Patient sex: M
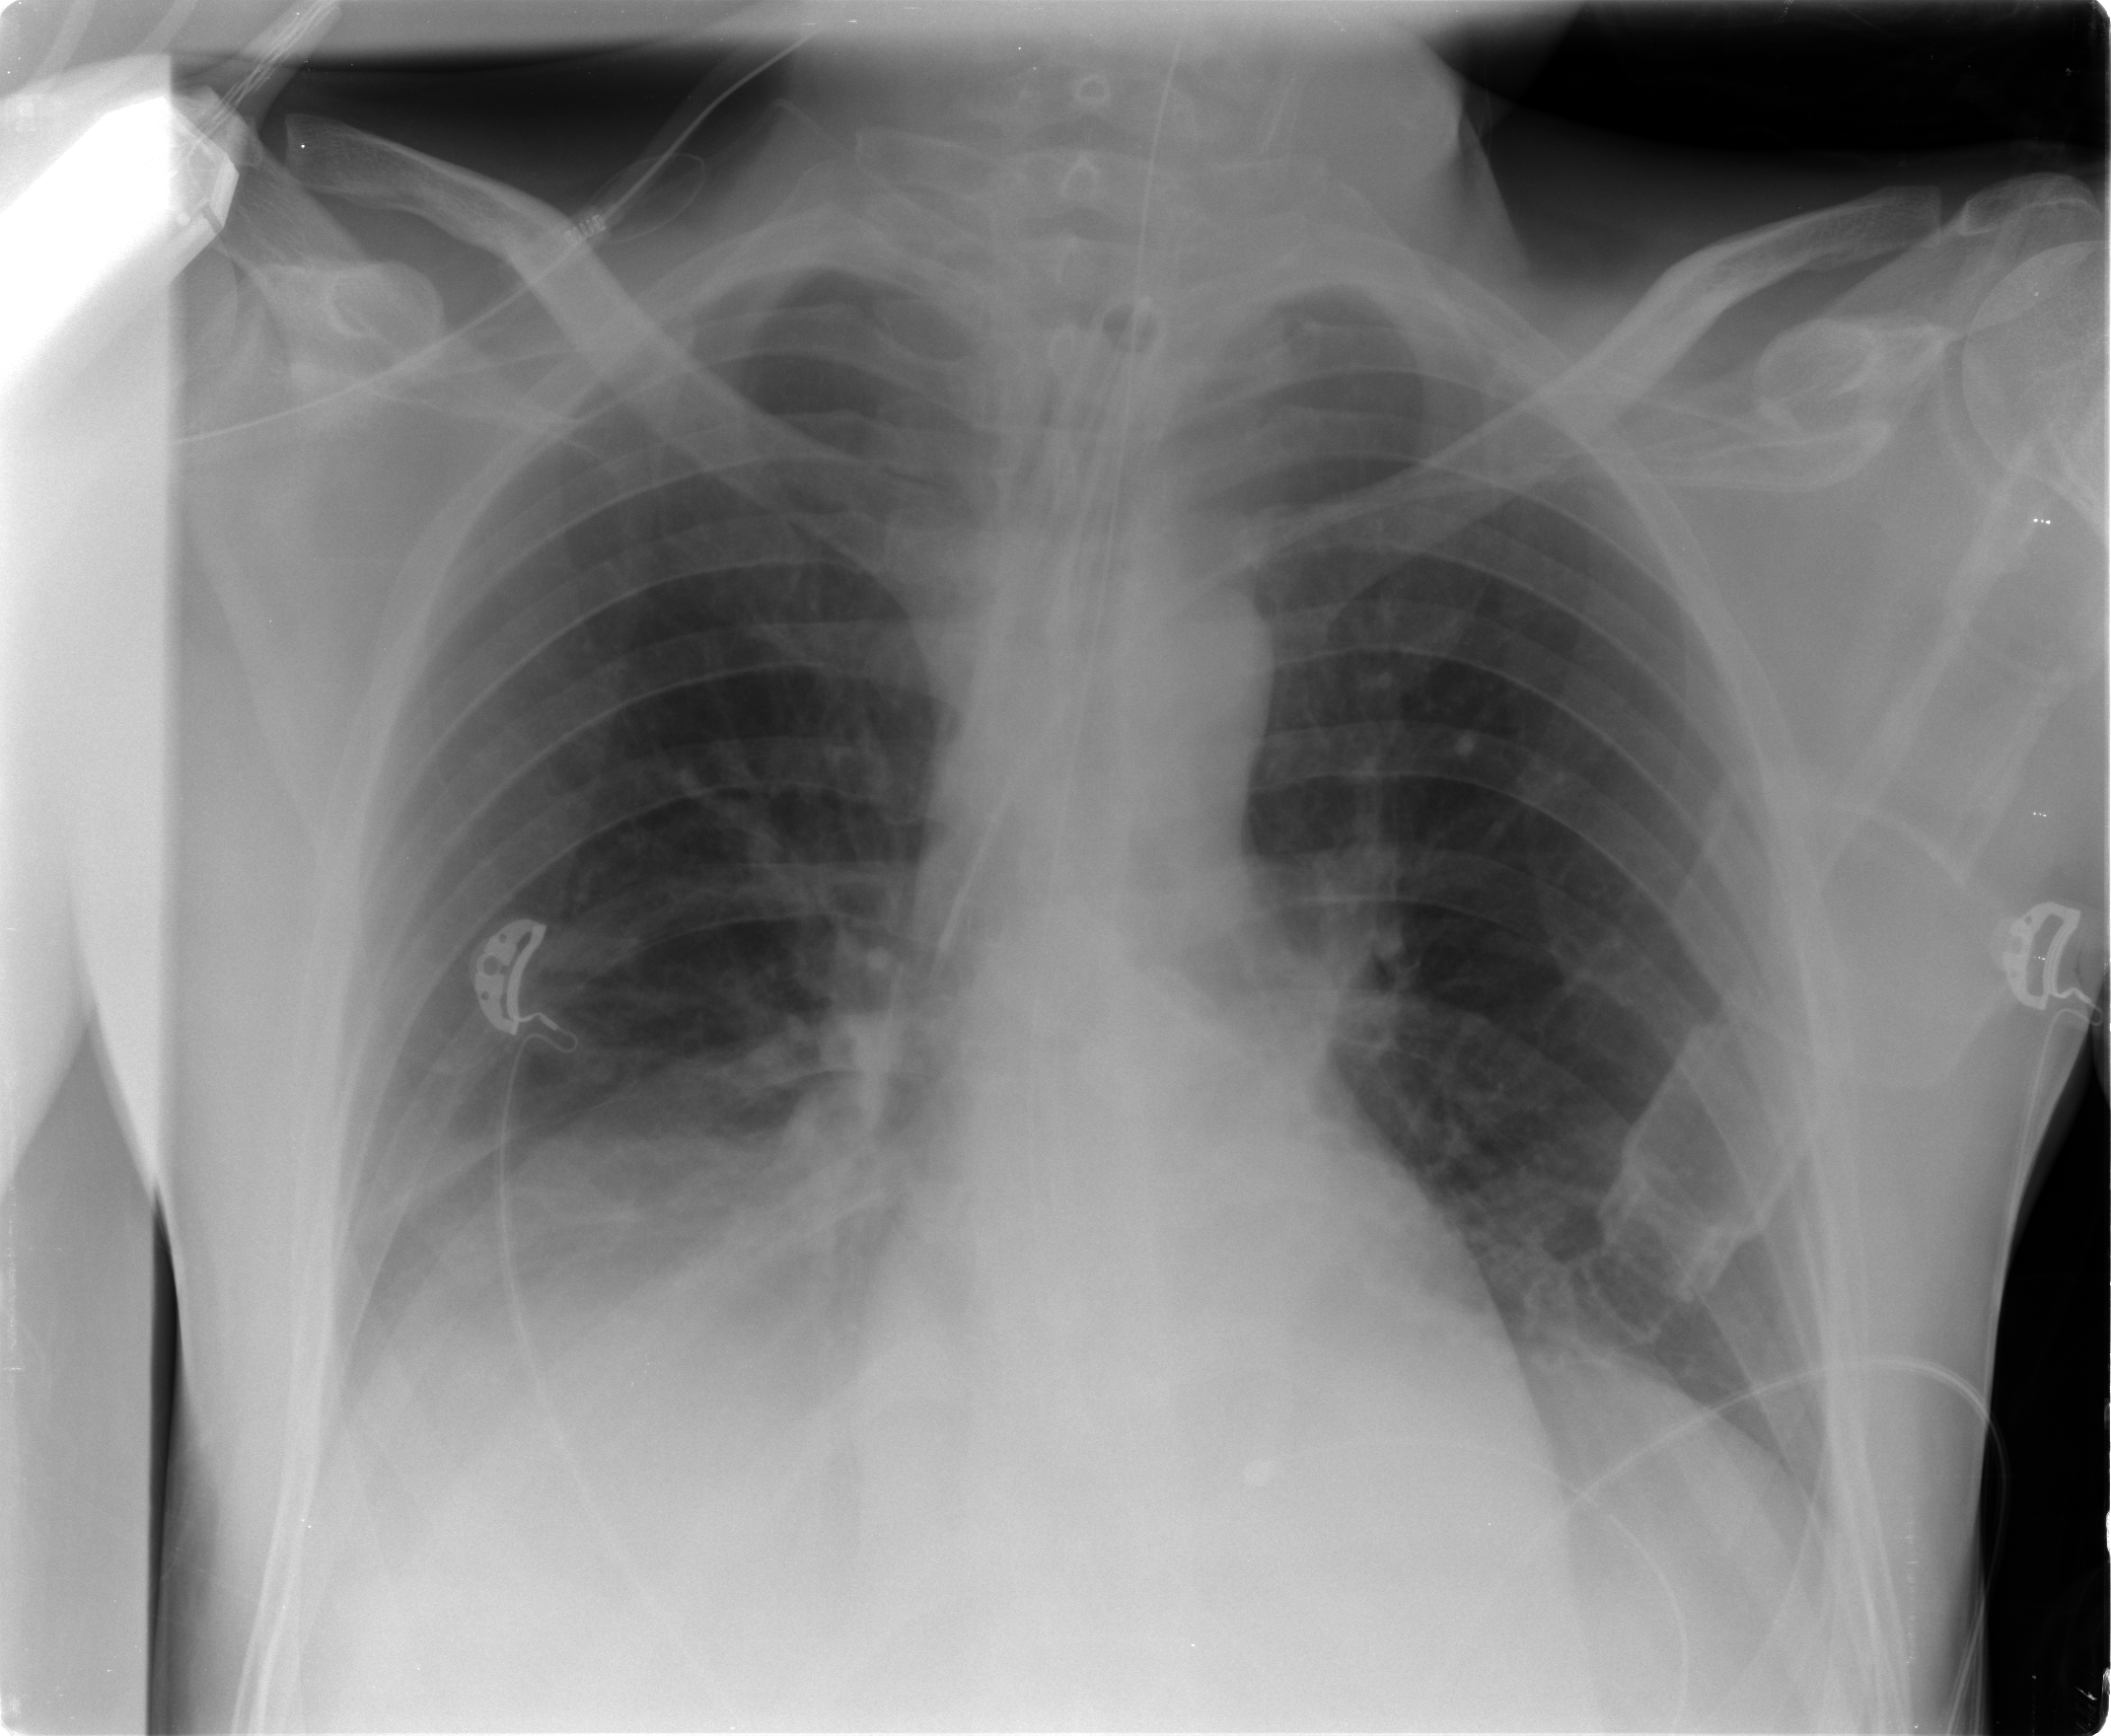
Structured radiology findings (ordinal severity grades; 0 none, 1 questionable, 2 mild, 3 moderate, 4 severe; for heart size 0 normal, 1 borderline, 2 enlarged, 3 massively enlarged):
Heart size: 0
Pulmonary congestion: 0
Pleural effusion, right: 0
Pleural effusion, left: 0
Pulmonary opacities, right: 0
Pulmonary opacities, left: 0
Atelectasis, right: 2
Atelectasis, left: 0